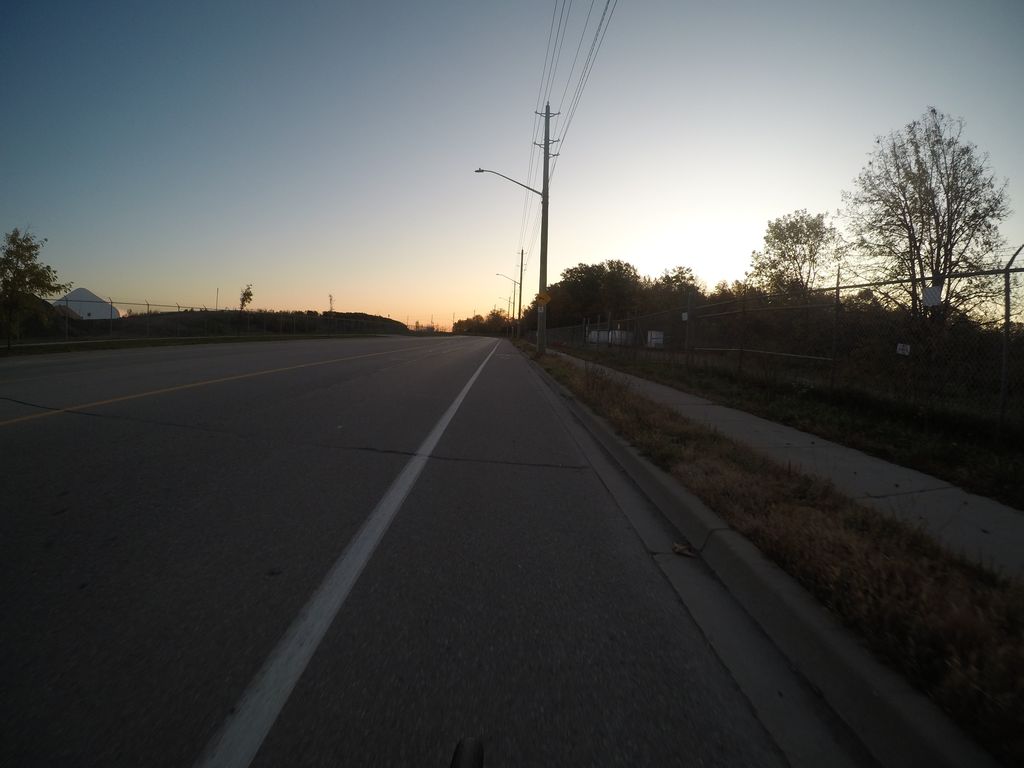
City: kitchener-waterloo